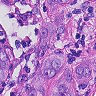
Metastatic tissue present: yes